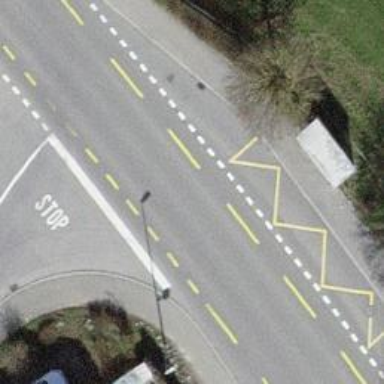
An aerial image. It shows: Bus stop with designated public transport stop position.